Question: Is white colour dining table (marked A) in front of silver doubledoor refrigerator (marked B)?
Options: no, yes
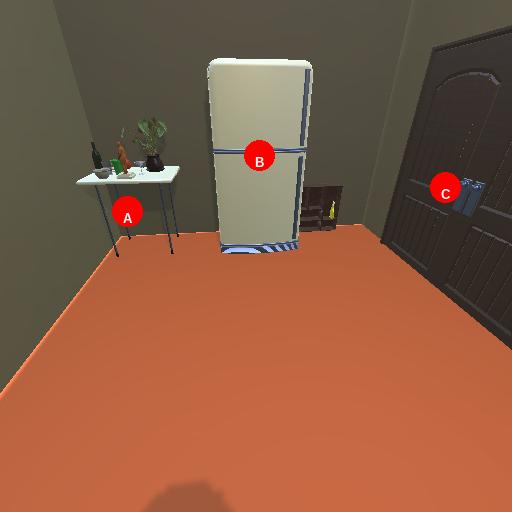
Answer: no